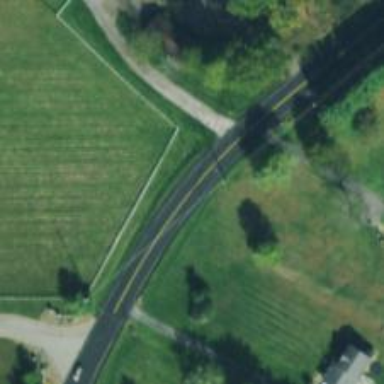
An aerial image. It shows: Asphalt road classified as primary highway.